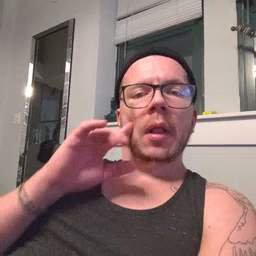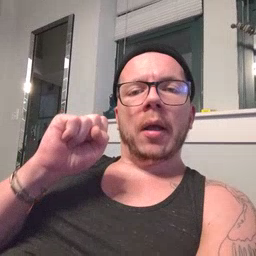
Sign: loud